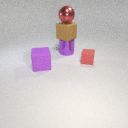
large purple rubber cube in front of large purple metal cylinder